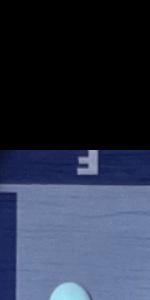
Label: Empty